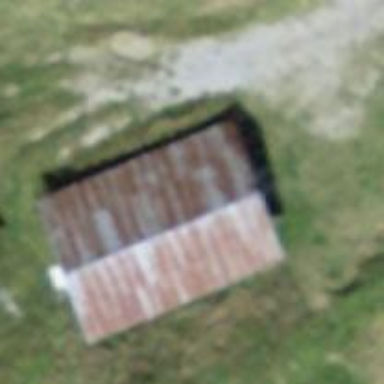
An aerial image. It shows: Farm auxiliary building.